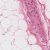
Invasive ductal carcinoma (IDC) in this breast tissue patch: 0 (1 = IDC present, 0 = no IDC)